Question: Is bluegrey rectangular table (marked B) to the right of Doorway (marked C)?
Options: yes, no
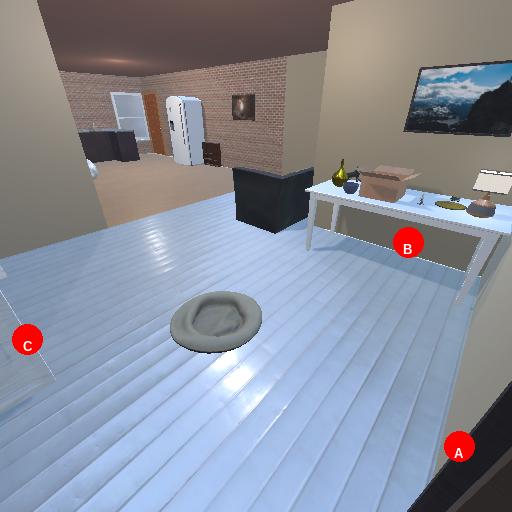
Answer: yes